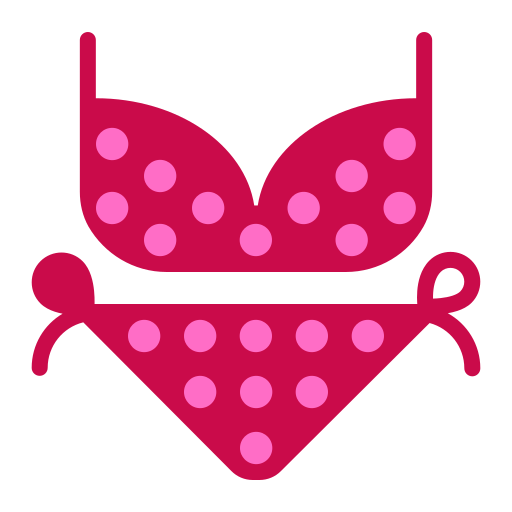
bikini flat